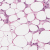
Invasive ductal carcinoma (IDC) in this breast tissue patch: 0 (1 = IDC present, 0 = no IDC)